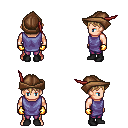
a pixel art fantasy rpg character, male body template, human, light skin, chain tabard jacket, magenta pants, light blonde short bangs hairstyle, leather cap, gold gloves, black shoes, four views (front, back, left, right), 2x2 character sprite sheet, small pixel art, hard edges, no anti-aliasing